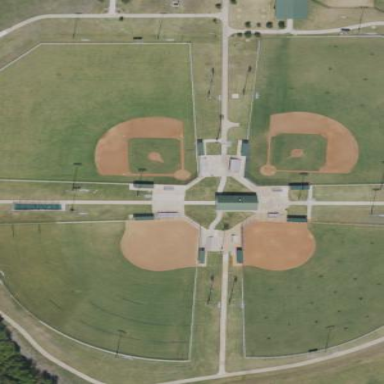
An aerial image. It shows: Baseball pitch for leisure and sports activities.